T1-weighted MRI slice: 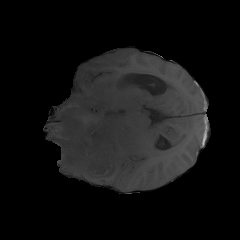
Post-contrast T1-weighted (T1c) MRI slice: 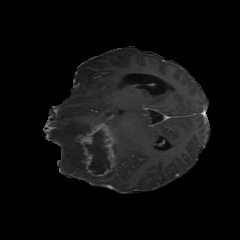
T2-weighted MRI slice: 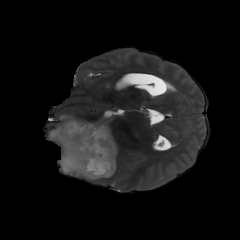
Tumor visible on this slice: yes